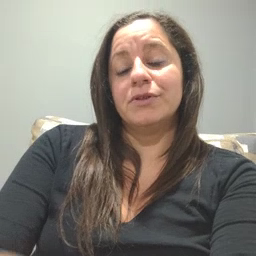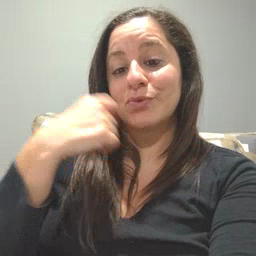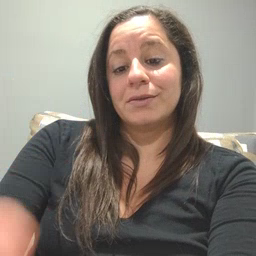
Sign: dry